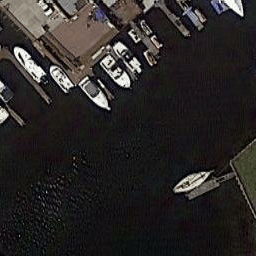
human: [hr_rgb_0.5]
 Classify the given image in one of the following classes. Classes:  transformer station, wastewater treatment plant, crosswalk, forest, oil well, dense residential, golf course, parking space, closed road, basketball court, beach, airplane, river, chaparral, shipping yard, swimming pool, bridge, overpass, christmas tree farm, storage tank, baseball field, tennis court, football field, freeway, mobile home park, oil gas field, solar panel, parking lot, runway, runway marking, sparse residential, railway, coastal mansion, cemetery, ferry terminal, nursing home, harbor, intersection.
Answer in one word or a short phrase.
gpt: harbor